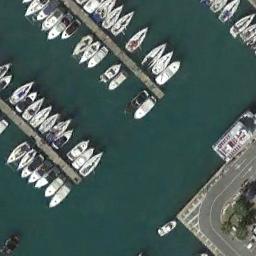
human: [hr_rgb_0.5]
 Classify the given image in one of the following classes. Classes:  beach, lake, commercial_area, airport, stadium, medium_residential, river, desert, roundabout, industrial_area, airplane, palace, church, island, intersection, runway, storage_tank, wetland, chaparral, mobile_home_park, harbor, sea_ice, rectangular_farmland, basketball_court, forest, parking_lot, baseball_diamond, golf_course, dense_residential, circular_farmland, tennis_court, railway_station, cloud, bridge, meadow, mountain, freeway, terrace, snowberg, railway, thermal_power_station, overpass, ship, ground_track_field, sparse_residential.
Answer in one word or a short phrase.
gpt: harbor